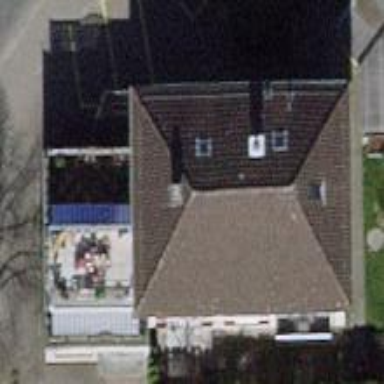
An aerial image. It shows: Hipped-roof tile apartments building.